Interaction volume radius: 5 \u00c5
Interaction volume height: 15 \u00c5
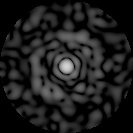
Disorder parameter: 0.8208